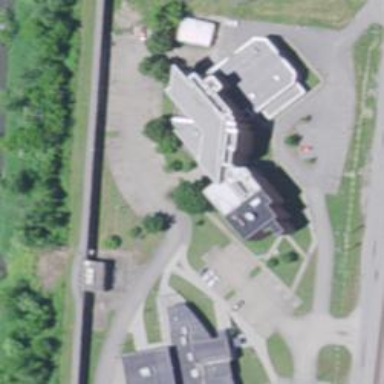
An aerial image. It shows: College building.